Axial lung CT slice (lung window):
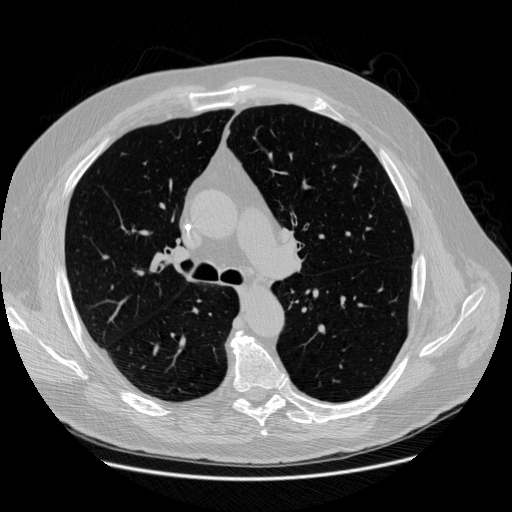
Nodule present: no